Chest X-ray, AP view. Patient: 55 years old, sex M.
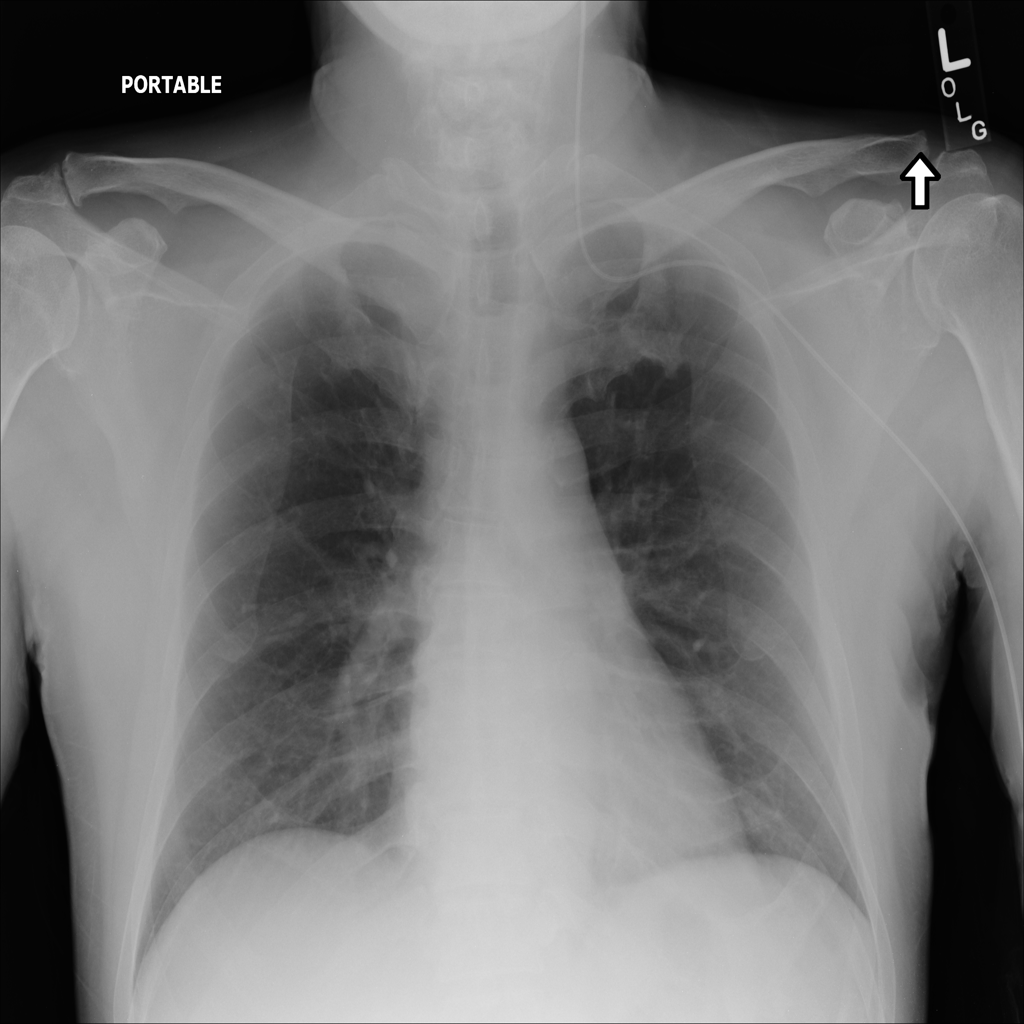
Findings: No Finding